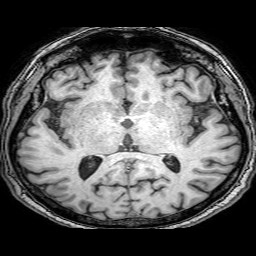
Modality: T1w
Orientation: coronal
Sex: male
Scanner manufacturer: philips
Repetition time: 0.008218 s
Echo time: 0.0038 s